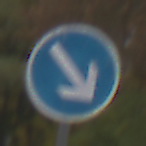
Verkehrszeichen: VorgeschriebeneVorbeifahrtRechts
Umgebung: Outdoor, Nature
Tageszeit: Midday
Wetter: Overcast
Licht: Natural
Jahreszeit: Autumn
Kontrast: LowContrast